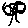
Label: tree